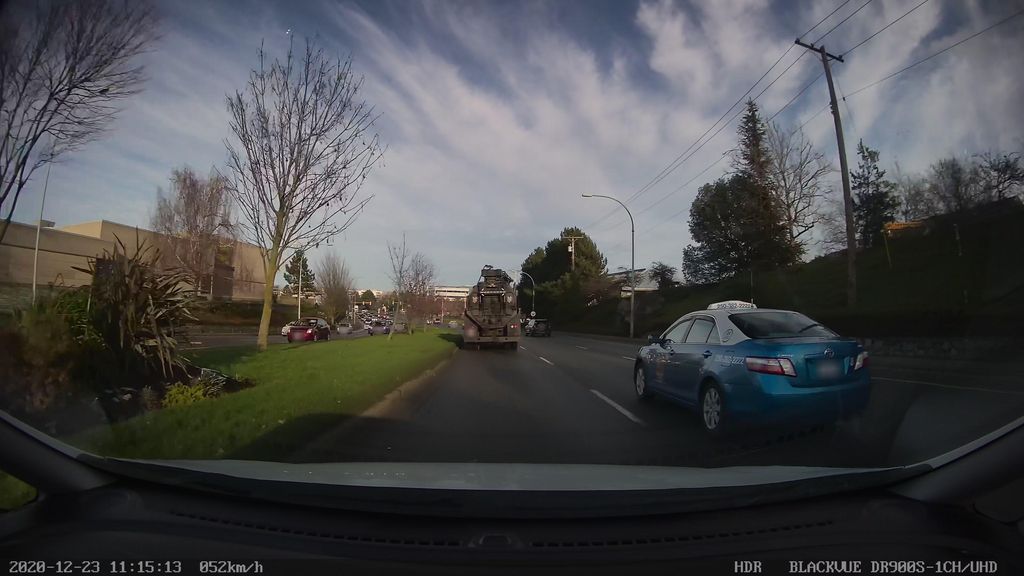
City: victoria